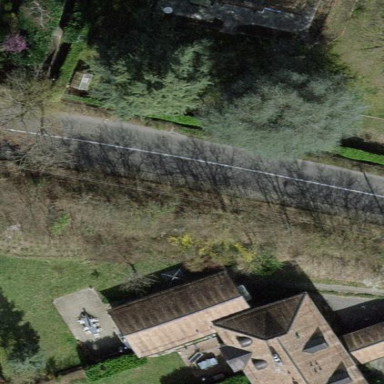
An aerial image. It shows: Garden enclosed by fence.